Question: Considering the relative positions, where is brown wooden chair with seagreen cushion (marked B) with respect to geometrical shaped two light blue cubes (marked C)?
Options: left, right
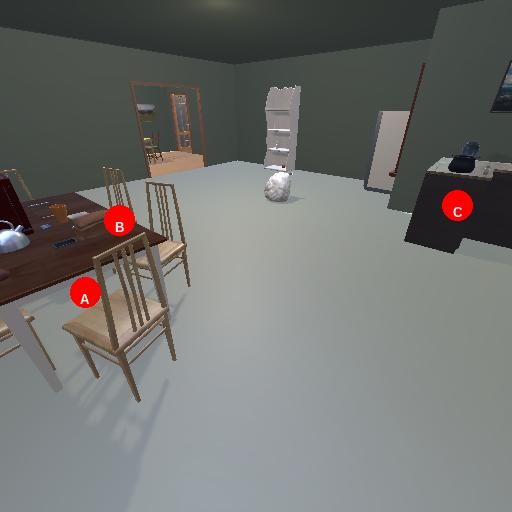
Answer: left